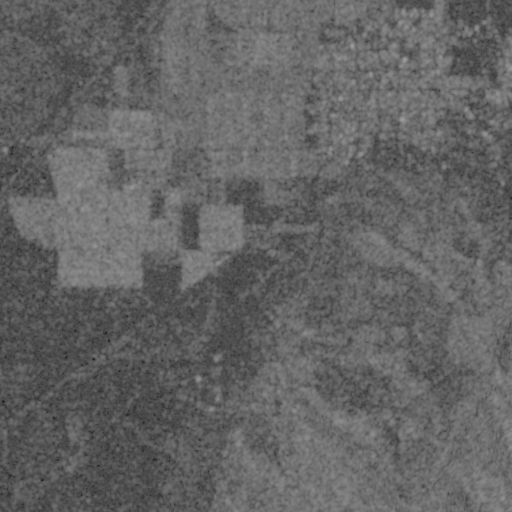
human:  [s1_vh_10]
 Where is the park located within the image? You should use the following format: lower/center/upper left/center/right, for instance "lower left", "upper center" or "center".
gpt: The park is located in the upper right of the image.
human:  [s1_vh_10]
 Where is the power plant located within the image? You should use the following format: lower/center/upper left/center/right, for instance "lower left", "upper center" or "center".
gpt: There is no power plant in the image.

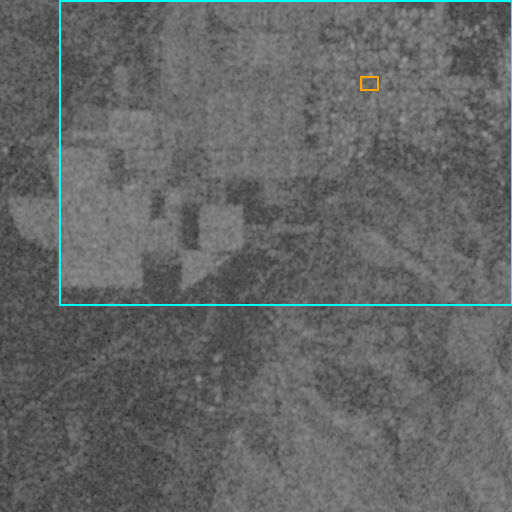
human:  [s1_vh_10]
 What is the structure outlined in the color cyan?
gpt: The structure outlined in cyan is a crop field.
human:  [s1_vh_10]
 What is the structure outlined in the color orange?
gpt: The structure outlined in orange is a park.
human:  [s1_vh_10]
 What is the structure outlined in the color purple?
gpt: There is no purple outline.